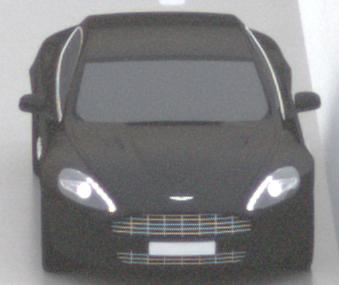
Make: Aston Martin
Model: Rapide
Detailed model: Rapide
Model produced from: 2010/03
Model produced until: 2013/07
Doors: 5
Color: black
Road condition: wet road
Daytime: sunrise or sunset
Contrast: low contrast